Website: home-depot
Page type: billing-address
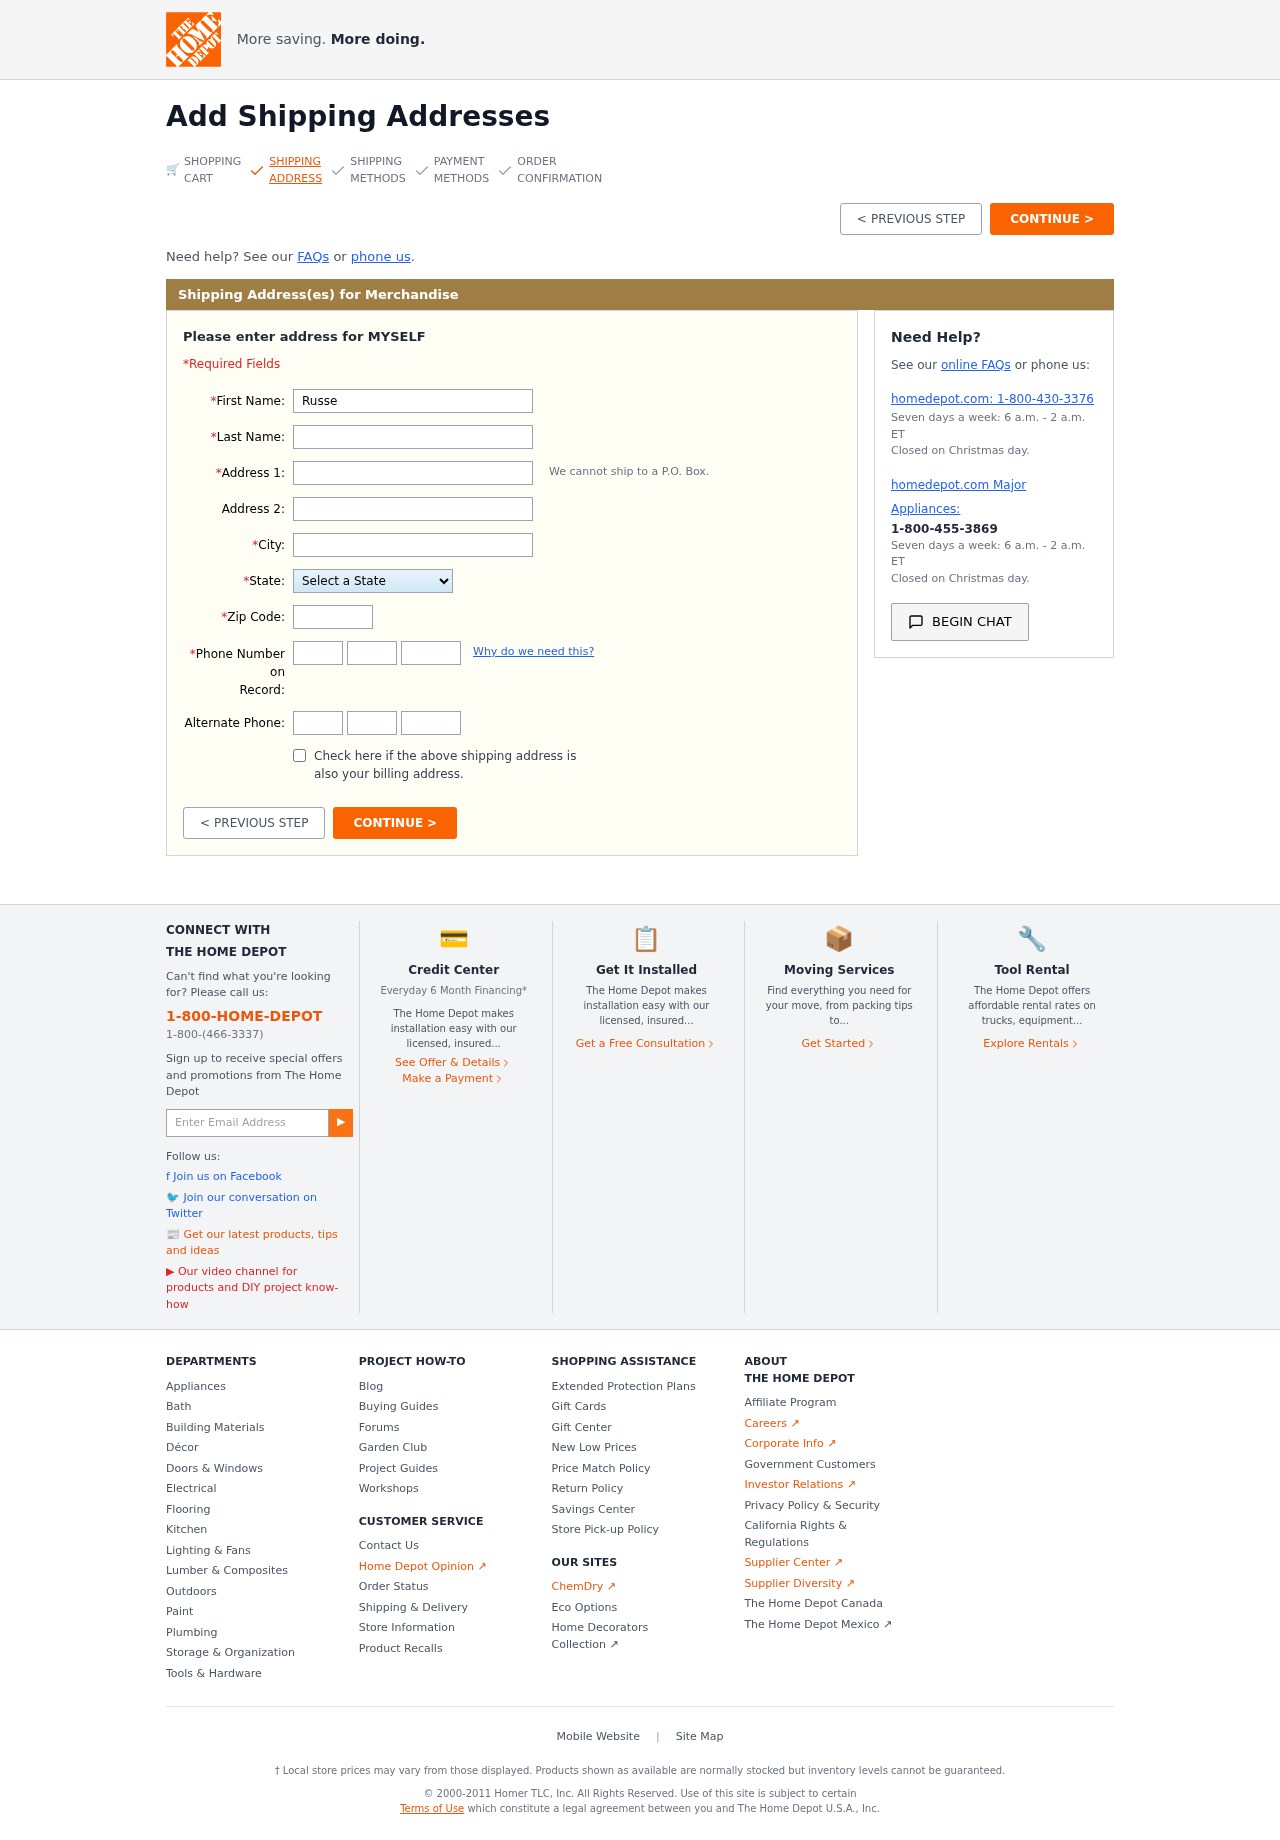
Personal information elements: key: PII_STATE
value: Delaware
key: PII_FIRSTNAME
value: Russell
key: PII_LASTNAME
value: Henderson
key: PII_STREET
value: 1576 Courtney Rest
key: PII_CITY
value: New Johnnytown
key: PII_POSTCODE
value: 18135
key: PII_PHONE_AREA
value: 714
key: PII_PHONE_PREFIX
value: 566
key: PII_PHONE_LINE
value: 0029
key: PII_PHONE_ALT_AREA
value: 814
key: PII_PHONE_ALT_PREFIX
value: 519
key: PII_PHONE_ALT_LINE
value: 8952